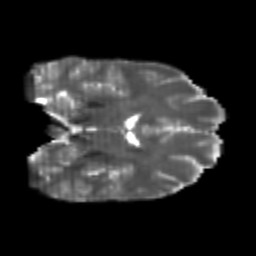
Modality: T2w
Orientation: coronal
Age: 20
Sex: male
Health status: healthy
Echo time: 0.074 s